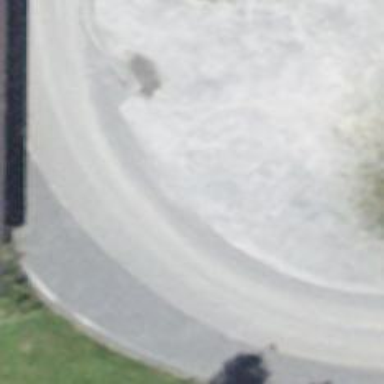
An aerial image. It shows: Paved residential road.